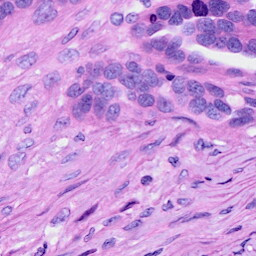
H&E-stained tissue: Ovarian